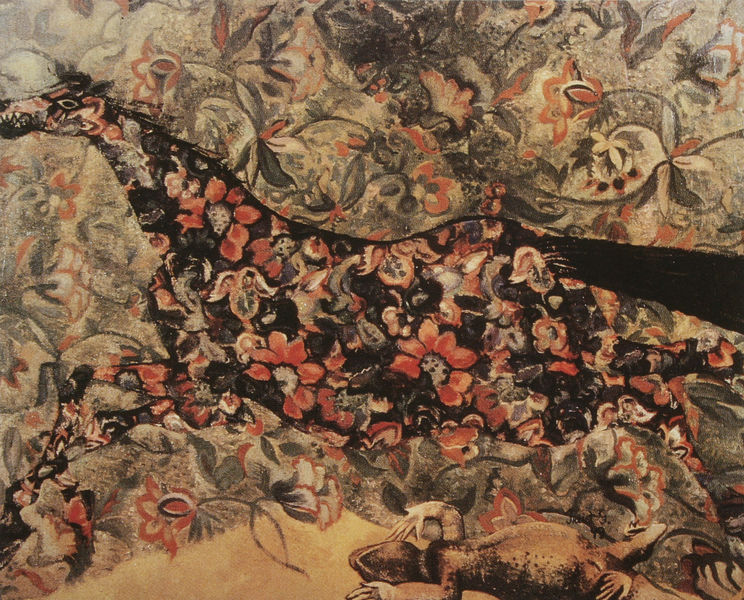
Titel: Le cheval des fleurs, Das Blumenpferd
Künstler: Greta Freist
Institution: Privatbesitz
Schlagwörter: gelb, grün, ocker, blume, blumen, braun, grau, schwarz, weiss, blüte, blüten, rot, beige, muster, ornament, natur, pferd, beine, mähne, ritt, schweif, sprung, bein, grafik, linien, füsse, tapete, floral, flucht, fuss, echse, urwald, mehne, lurch, frosch, eidechse, dschungel, leguan